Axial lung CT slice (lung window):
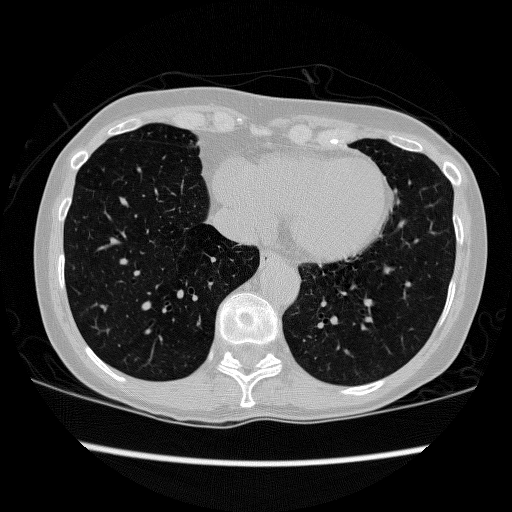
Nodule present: no